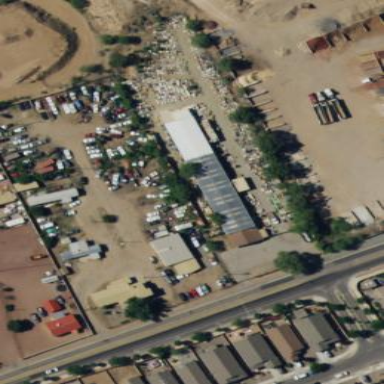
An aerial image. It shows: Scrap yard located in industrial area.